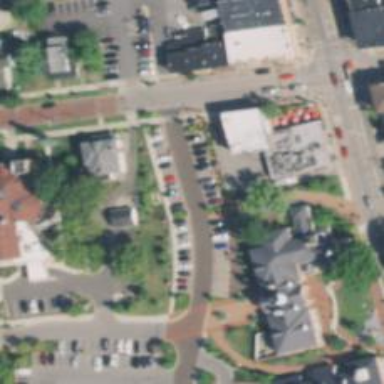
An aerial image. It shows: Parking space is available.